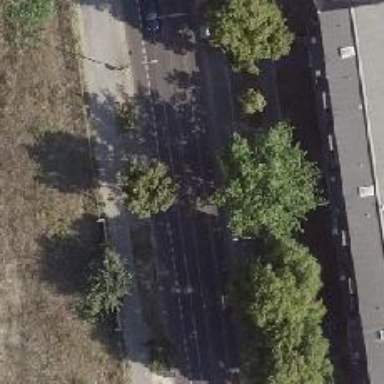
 there is cycle track. The parking on both sides is oriented parallel to the street_side."